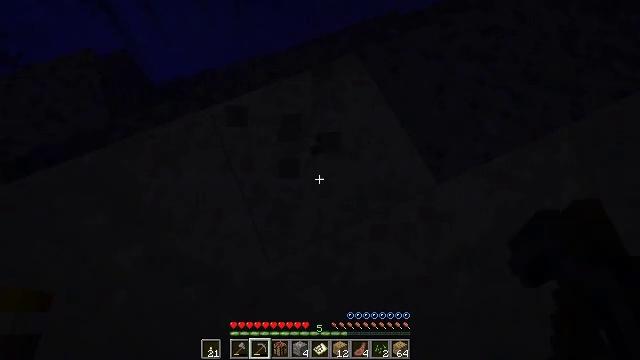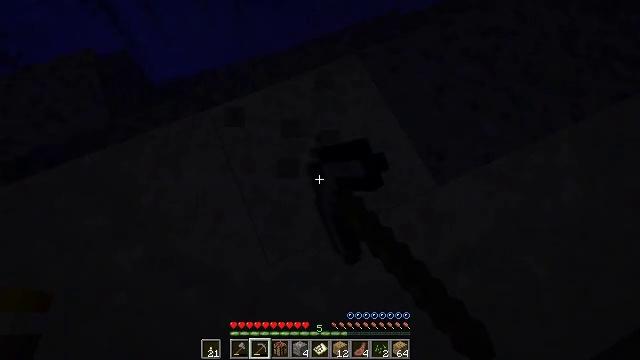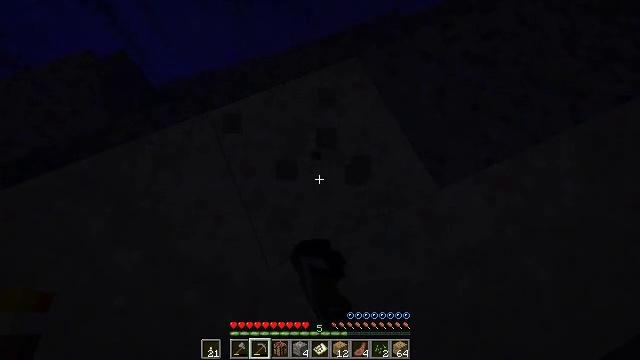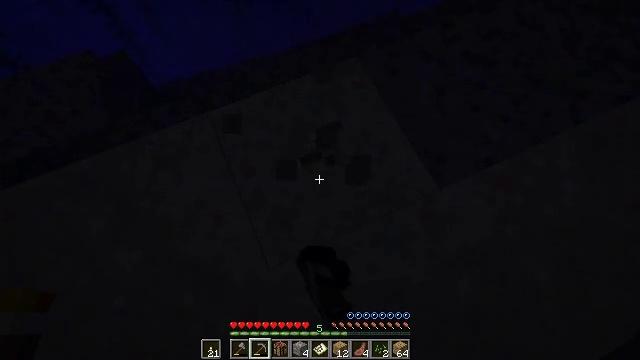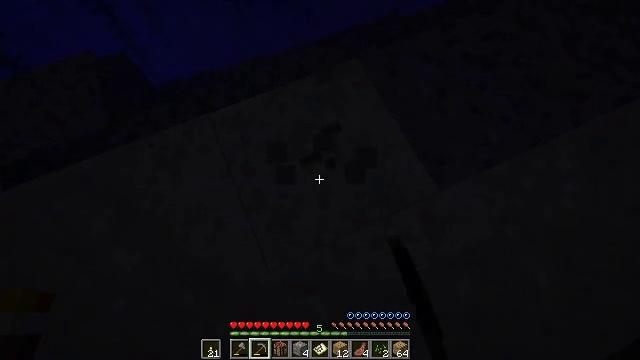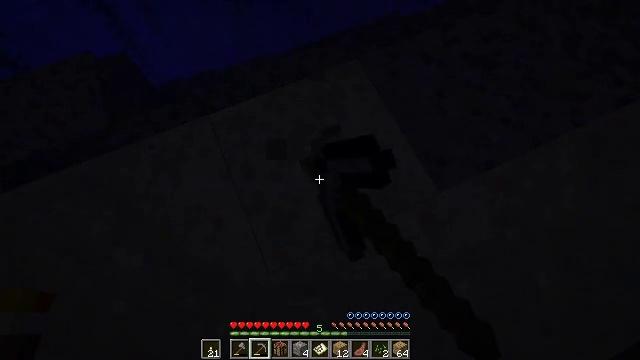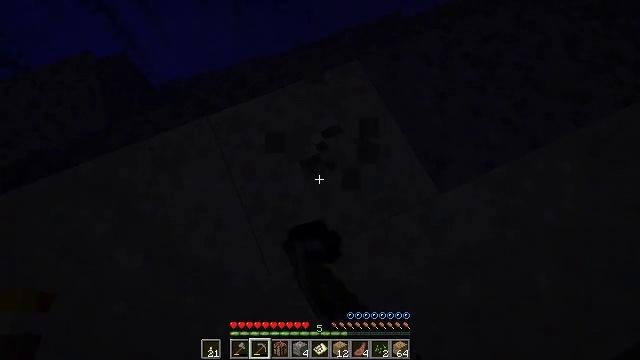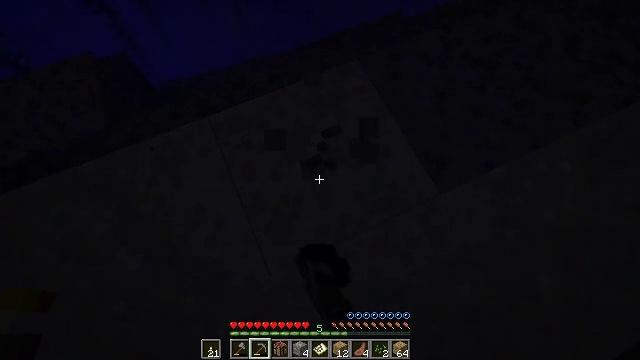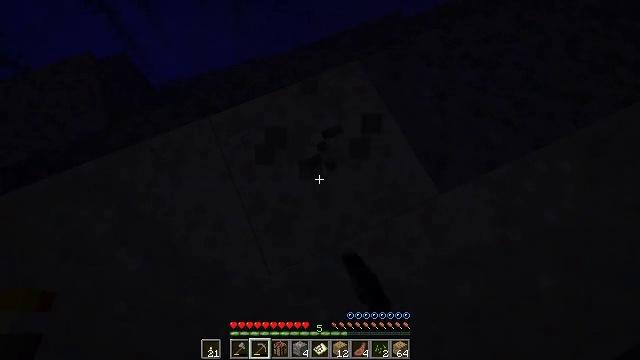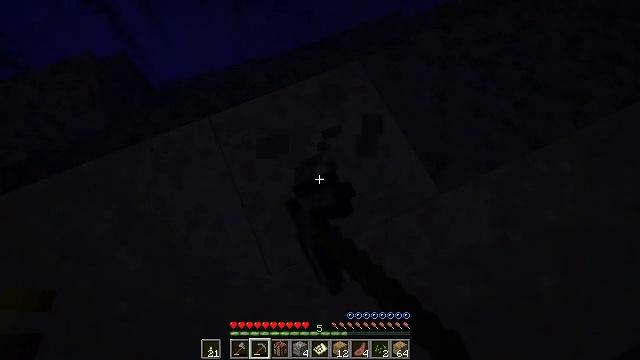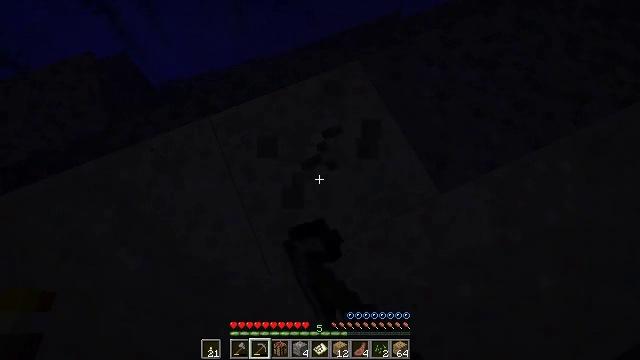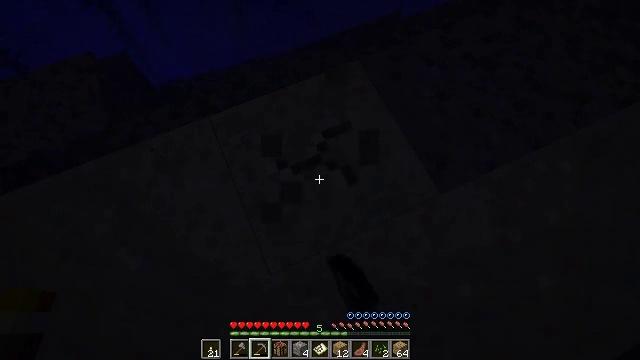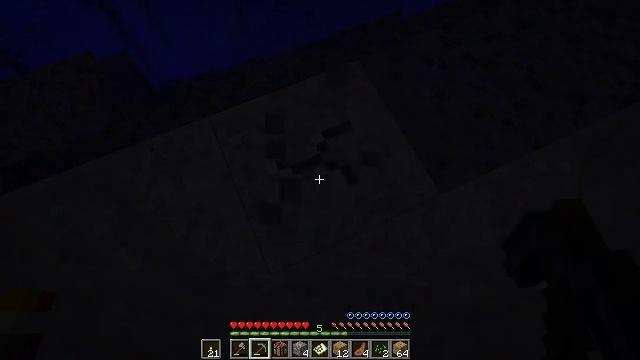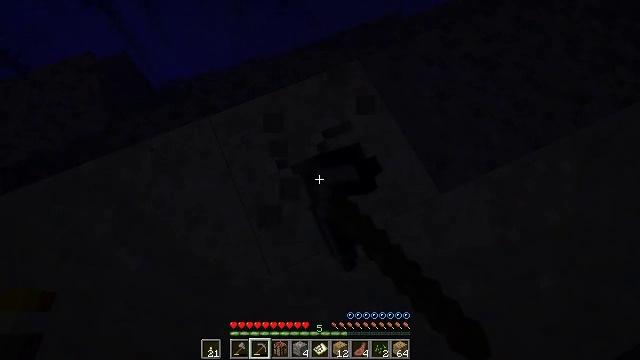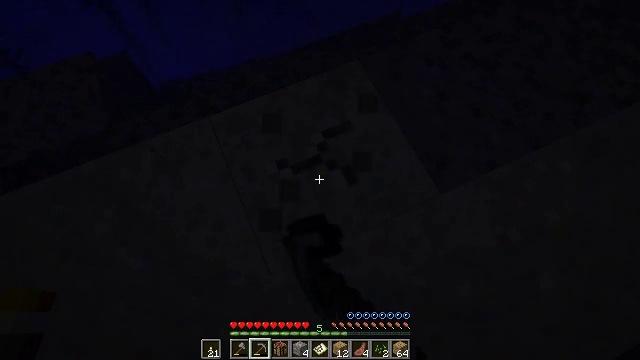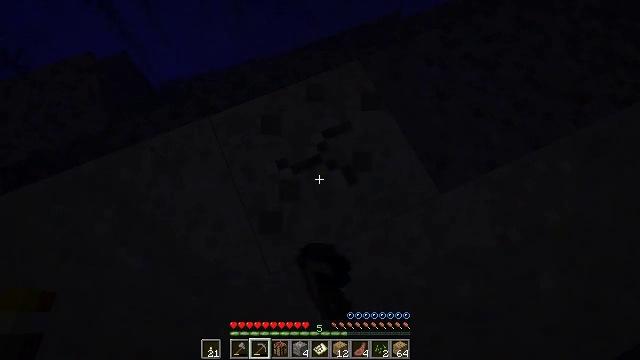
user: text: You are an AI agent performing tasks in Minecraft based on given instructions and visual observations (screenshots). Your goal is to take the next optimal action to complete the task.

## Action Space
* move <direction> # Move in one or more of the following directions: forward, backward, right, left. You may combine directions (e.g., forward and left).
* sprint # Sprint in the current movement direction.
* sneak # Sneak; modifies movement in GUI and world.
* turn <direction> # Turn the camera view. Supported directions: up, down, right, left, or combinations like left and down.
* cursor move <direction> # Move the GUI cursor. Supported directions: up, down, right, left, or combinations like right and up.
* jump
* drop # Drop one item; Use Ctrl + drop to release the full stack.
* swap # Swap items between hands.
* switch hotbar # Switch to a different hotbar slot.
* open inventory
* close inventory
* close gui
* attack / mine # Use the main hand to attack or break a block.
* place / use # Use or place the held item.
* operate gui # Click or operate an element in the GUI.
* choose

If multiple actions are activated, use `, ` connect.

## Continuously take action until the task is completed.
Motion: motion action
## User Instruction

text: Attack the ground to gather sand.
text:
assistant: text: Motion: attack / mine
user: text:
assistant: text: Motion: attack / mine
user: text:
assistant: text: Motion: attack / mine
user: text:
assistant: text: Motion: attack / mine
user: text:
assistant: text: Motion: attack / mine
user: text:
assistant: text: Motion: attack / mine
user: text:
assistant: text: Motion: attack / mine
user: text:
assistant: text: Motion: attack / mine
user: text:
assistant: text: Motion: attack / mine
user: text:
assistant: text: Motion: attack / mine
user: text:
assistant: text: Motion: attack / mine
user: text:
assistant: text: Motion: attack / mine
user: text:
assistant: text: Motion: attack / mine
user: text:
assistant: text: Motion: attack / mine
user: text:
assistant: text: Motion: attack / mine
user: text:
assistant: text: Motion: attack / mine
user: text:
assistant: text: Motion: attack / mine
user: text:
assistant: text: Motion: attack / mine
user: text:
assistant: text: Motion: attack / mine
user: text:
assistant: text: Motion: attack / mine
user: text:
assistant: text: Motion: attack / mine
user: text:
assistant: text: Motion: attack / mine
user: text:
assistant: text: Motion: attack / mine
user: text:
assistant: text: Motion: attack / mine
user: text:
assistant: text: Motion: attack / mine
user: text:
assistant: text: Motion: attack / mine
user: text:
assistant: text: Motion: attack / mine
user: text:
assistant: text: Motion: attack / mine
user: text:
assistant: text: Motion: attack / mine
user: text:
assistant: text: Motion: turn left and down, attack / mine